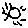
Label: sun